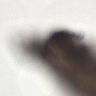
Metastatic tissue present: no